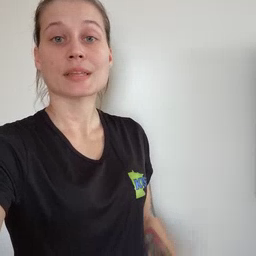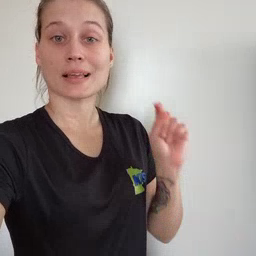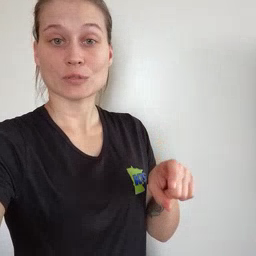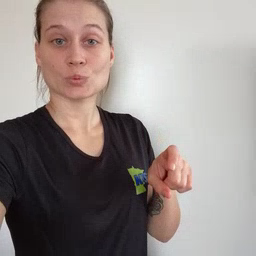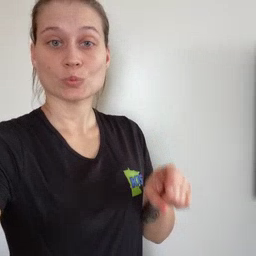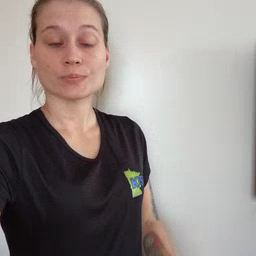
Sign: haveto